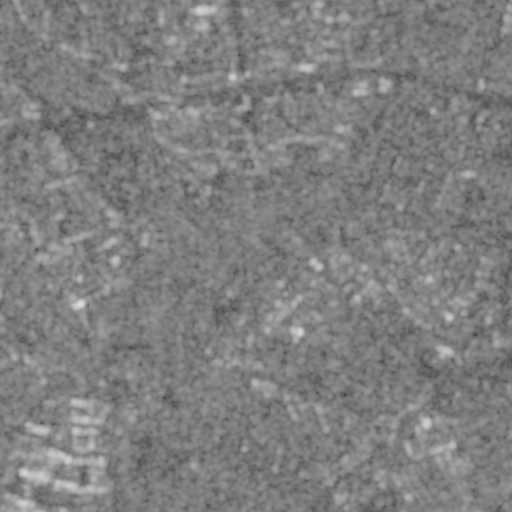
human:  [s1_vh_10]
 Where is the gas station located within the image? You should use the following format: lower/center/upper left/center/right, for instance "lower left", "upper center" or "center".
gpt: The gas station is located in the center left of the image.
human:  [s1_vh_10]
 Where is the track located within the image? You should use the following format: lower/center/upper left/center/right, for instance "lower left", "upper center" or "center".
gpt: There is no track in the image.

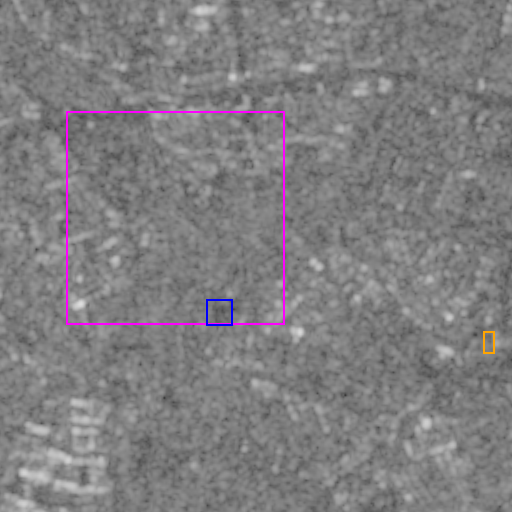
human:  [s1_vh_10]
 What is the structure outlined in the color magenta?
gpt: The structure outlined in magenta is a park.
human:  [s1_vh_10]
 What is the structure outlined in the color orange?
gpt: The structure outlined in orange is a parking lot.
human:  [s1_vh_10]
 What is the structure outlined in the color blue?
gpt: The structure outlined in blue is a track.
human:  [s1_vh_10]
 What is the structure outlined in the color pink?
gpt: There is no pink outline.